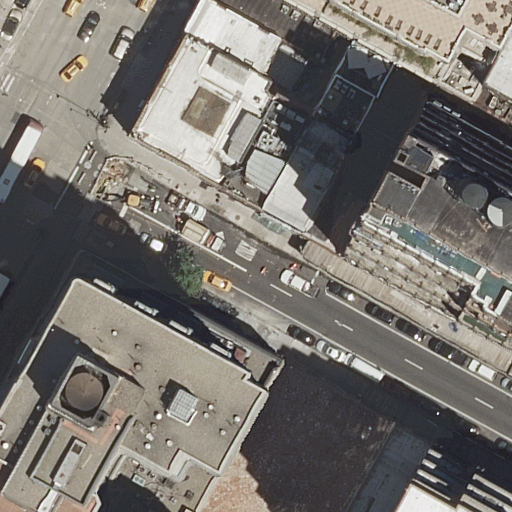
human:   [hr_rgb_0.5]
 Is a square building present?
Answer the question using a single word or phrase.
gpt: no

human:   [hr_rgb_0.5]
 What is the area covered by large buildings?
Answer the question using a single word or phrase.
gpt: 1011m2

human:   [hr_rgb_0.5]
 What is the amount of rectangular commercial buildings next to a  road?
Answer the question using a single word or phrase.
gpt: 0

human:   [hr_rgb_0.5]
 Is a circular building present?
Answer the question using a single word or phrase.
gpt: no

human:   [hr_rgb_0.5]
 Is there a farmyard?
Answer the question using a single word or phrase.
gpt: no

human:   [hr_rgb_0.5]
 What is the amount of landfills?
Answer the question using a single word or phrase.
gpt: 0

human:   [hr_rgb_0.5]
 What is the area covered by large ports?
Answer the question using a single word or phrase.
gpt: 0m2

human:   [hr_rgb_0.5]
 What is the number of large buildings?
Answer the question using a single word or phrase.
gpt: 1

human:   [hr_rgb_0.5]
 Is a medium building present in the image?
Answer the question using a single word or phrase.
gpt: yes

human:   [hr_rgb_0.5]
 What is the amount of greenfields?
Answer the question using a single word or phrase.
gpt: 0

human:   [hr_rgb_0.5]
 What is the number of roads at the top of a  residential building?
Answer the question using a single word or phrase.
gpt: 4

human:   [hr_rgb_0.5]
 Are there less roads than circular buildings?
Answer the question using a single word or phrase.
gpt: no

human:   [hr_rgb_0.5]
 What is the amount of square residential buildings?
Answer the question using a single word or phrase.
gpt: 0

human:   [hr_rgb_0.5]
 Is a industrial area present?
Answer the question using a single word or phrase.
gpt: no

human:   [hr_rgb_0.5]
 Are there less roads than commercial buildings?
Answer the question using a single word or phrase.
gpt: no

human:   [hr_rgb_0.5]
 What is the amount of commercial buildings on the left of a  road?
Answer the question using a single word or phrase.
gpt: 0

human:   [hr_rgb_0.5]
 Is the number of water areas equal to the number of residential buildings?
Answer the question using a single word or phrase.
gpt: no

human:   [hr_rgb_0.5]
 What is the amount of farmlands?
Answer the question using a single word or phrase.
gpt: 0

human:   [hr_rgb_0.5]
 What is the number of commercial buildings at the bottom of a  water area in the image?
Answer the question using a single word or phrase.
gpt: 0

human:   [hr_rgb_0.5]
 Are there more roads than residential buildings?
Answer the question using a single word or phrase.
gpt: no

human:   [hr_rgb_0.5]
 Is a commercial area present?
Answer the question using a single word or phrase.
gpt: no

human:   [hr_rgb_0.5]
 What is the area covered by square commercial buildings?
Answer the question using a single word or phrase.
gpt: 0m2

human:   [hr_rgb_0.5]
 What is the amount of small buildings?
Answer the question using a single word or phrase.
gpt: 0

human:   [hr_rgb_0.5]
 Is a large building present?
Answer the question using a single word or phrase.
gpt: yes

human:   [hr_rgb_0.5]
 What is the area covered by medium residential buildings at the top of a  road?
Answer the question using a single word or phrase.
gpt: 2185m2

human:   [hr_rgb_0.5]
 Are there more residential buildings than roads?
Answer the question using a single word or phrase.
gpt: yes

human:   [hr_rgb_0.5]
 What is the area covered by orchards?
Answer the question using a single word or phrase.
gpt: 0m2

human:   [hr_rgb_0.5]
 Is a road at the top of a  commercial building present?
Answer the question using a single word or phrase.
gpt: no

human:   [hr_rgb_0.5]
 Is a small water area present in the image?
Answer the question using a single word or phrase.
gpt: no

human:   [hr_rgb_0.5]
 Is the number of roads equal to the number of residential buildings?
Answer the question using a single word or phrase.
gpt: no

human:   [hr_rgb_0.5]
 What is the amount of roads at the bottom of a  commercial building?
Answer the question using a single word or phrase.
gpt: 0

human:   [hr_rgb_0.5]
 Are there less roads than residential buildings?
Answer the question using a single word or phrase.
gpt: yes

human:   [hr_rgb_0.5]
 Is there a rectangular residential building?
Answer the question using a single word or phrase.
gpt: yes

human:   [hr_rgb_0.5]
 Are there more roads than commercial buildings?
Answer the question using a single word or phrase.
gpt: yes

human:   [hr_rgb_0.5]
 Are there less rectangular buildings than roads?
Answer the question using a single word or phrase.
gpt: no

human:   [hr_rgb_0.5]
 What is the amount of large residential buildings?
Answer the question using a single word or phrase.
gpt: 1